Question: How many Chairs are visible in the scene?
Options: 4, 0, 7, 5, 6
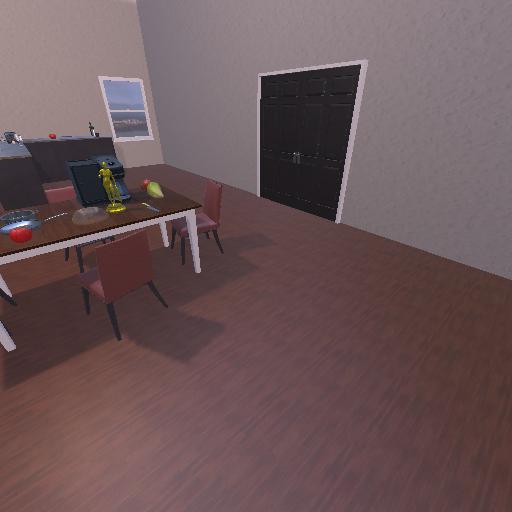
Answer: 4